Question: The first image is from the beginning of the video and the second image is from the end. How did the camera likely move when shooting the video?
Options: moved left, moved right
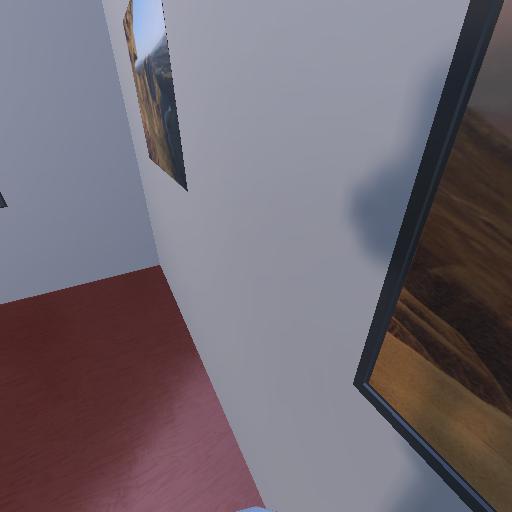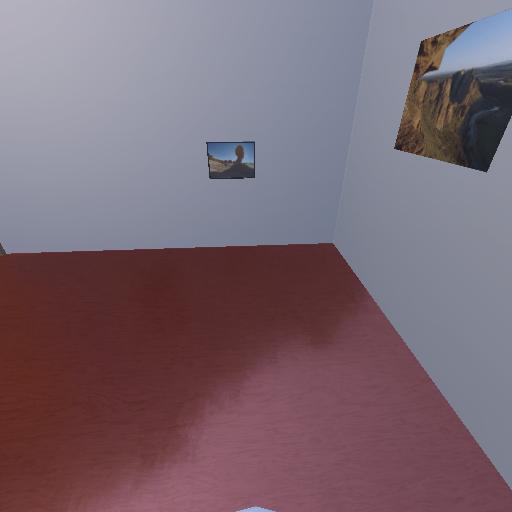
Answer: moved left